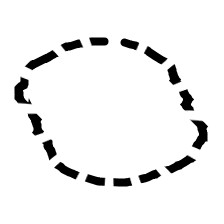
Shape: circle